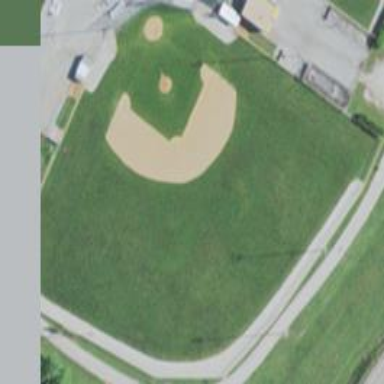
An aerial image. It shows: Pitch designated for baseball and softball activities.